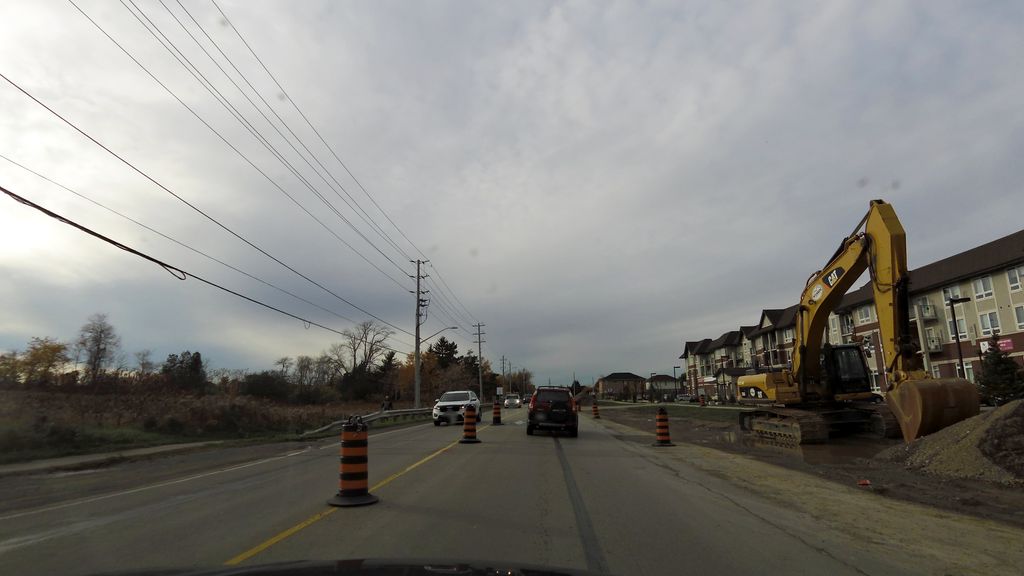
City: hamilton